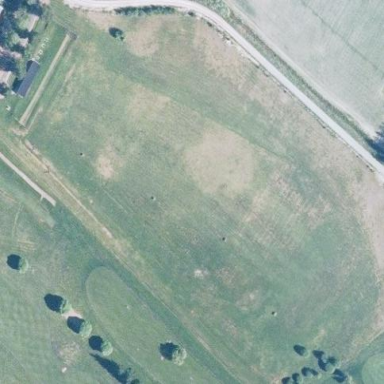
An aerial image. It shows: Grassy area designated for driving range golf.